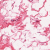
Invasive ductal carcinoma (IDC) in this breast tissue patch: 0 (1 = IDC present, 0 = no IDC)